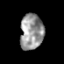
Tissue: prostate
Cell type: Epithelial cells
Senescence score: 0.3085
Nuclear area (px): 807
Mean DAPI intensity: 152.084